Field crop: maize
Growth stage: 2
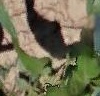
Species: maize